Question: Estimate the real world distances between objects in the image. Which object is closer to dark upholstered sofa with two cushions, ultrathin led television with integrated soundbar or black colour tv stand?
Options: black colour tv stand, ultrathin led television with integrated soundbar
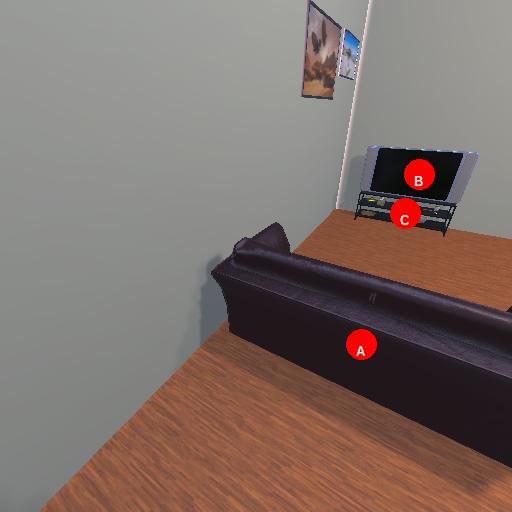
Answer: black colour tv stand